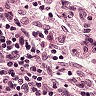
Metastatic tissue present: no